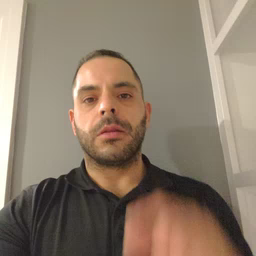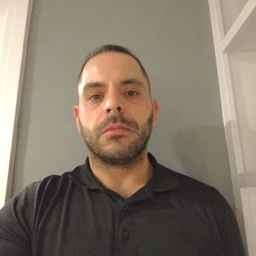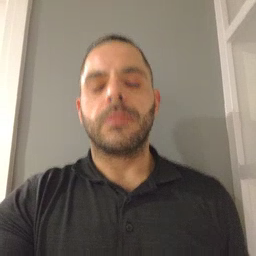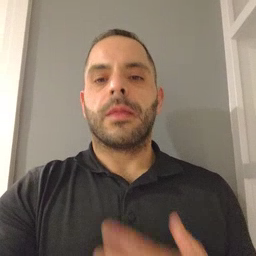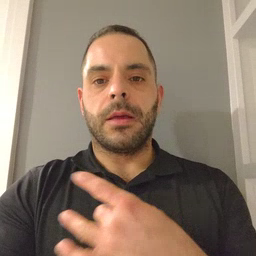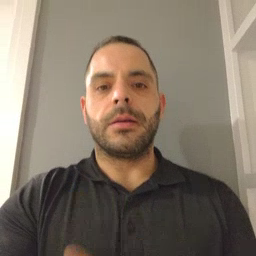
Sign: like